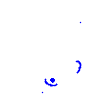
Particle: proton